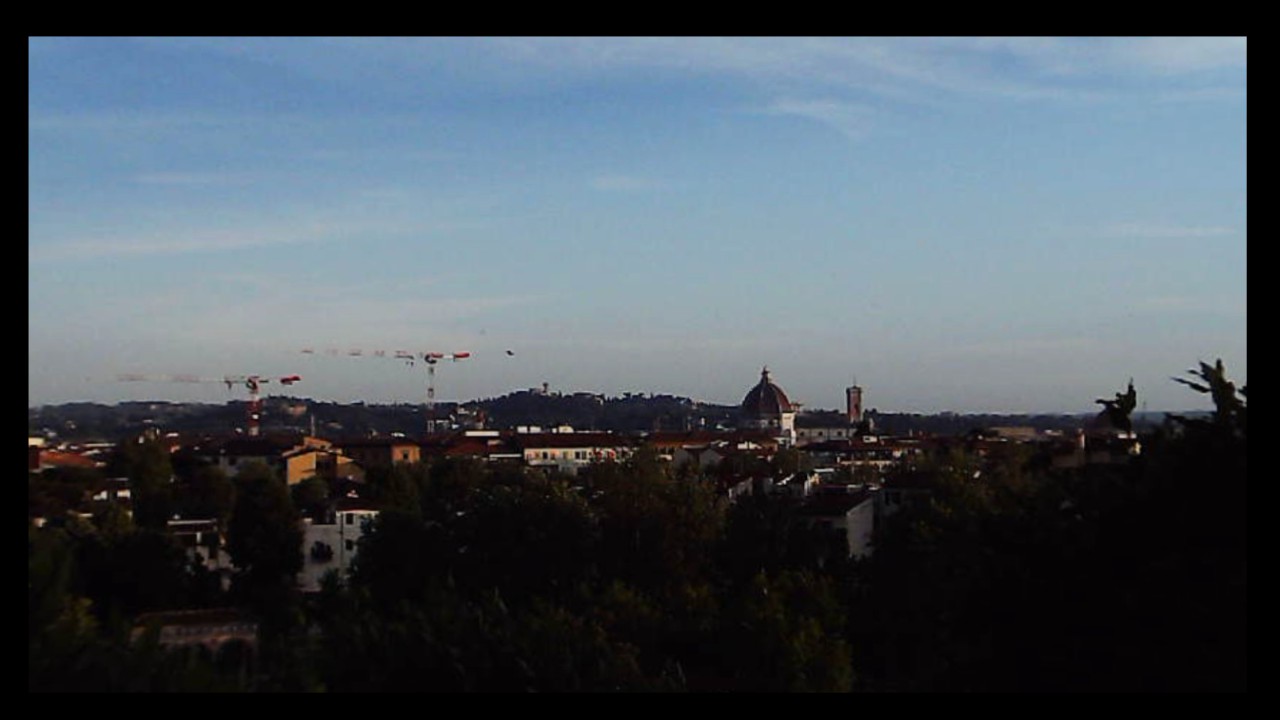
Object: DarwinFPV cineape20